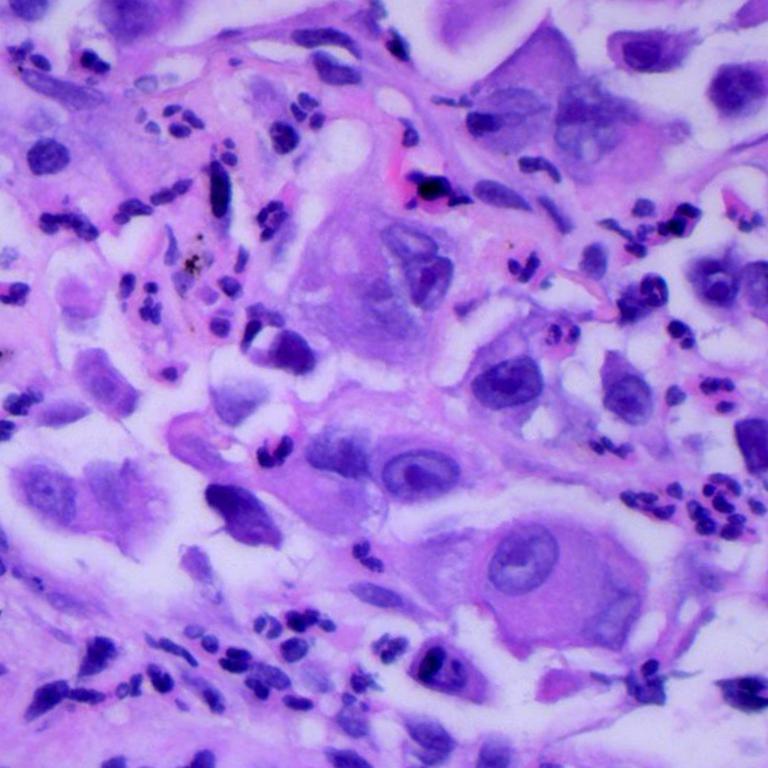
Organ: lung
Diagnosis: adenocarcinomas